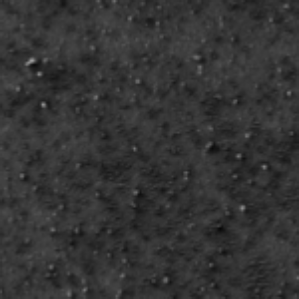
Label: frost